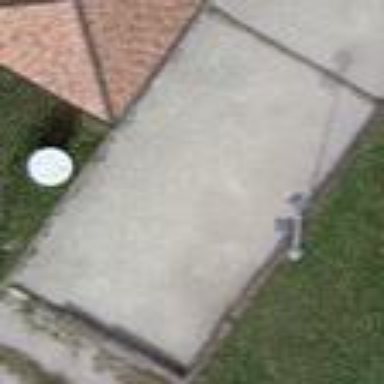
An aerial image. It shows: Pitch for playing boules.